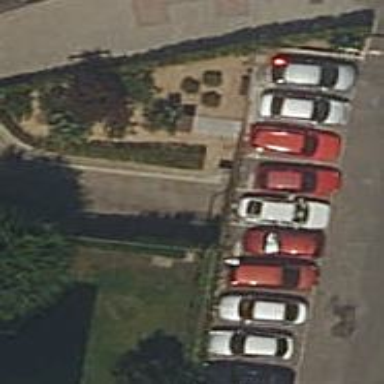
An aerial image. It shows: Parking entrance.